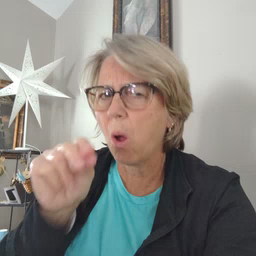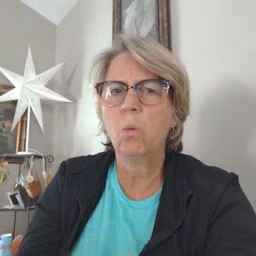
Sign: no